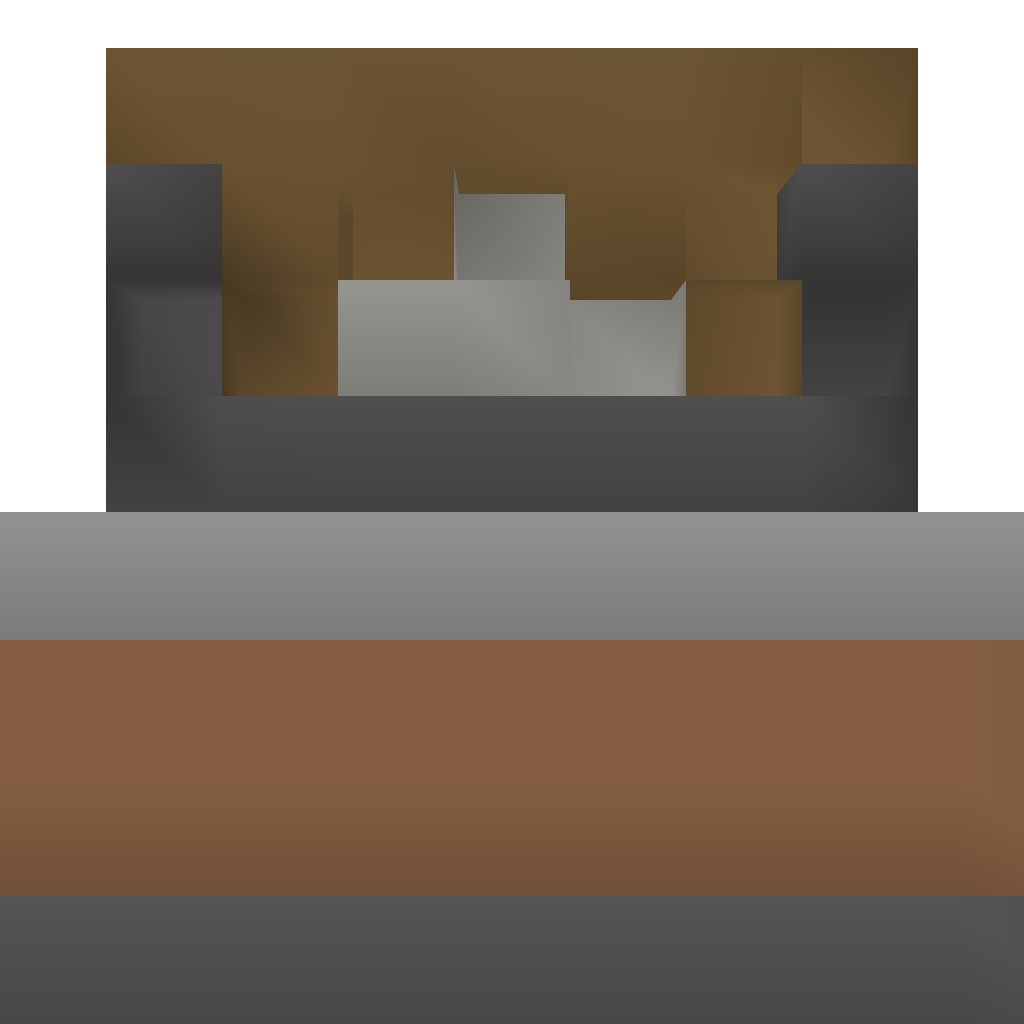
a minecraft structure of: Simple House